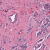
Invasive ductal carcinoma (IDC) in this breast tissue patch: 1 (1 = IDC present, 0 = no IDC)